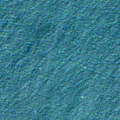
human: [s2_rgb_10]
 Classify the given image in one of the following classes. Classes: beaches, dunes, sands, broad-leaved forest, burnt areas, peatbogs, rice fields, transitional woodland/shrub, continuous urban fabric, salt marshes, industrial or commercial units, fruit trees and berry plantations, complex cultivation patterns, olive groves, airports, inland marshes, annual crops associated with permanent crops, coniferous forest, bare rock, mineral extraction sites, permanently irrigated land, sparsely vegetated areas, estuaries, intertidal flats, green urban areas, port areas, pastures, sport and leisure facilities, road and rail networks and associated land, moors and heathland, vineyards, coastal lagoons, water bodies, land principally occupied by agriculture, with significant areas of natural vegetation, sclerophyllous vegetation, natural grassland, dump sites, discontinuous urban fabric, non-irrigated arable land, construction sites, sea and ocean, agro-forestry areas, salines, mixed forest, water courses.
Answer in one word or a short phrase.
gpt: sea and ocean